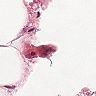
Metastatic tissue present: no